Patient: sex F, age 59
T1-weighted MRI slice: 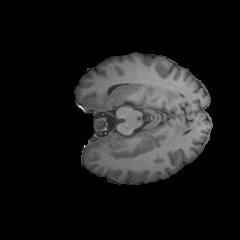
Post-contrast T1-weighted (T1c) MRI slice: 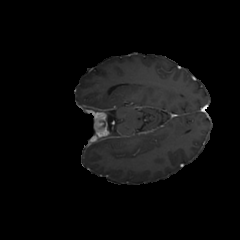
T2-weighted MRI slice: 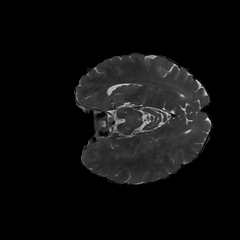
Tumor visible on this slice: no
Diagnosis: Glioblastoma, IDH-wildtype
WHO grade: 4